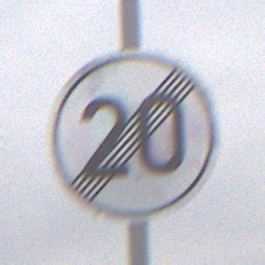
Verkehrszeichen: EndeGeschwindigkeit20
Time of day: Midday
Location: Outdoor (RoadRail)
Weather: Overcast
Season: NotSpecified
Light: Natural